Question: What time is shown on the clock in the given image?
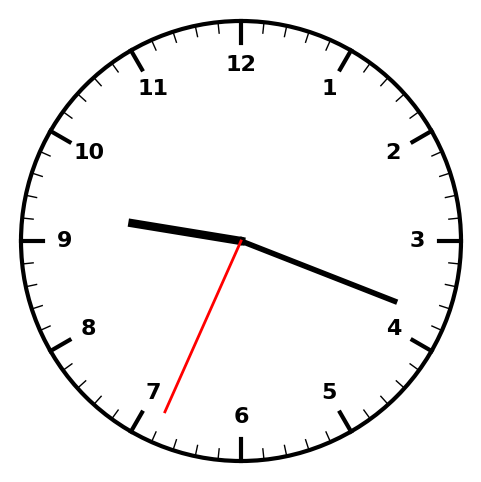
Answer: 09:18:34